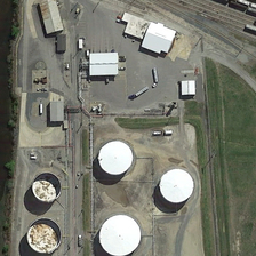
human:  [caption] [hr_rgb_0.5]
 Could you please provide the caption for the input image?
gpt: the building is white and the lines are blink .

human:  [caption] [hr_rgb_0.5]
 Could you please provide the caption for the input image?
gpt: This is a railway station and a line.

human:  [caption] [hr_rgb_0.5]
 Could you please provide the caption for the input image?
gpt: This is a railway station and a line.

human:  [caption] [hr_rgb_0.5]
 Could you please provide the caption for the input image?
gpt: This is the railway station and the line.

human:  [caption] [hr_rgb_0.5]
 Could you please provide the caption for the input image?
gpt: This is a railway station and a line.